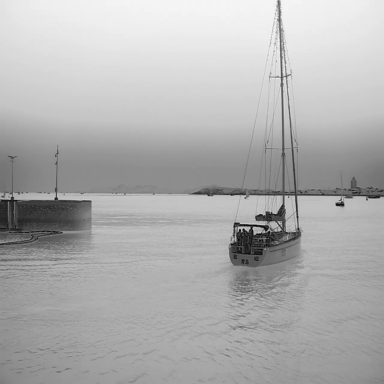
There are 26 objects shown in the infrared image, including two container_ships, ten sailboats, and 14 canoes.